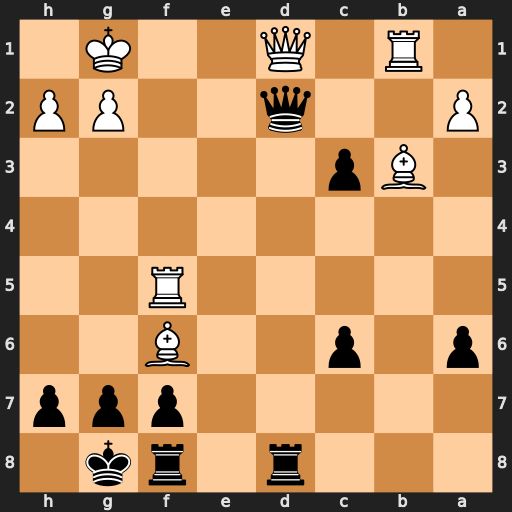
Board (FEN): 3r1rk1/5ppp/p1p2B2/5R2/8/1Bp5/P2q2PP/1R1Q2K1
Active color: b
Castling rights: -
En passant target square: -
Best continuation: Qe3+ Kh1 Rxd1+